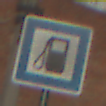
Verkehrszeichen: Tankstelle
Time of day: MorningAfternoon
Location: Outdoor (Suburban)
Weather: PartlyCloudy
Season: NotSpecified
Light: Natural